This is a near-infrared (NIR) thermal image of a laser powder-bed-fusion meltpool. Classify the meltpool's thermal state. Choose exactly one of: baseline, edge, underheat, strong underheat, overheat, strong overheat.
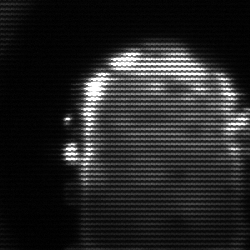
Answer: baseline